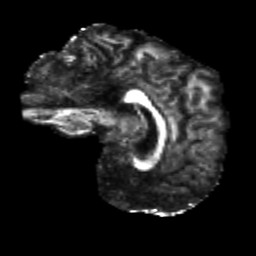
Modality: FA
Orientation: sagittal
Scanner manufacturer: siemens
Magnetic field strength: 3 T
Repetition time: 4.16 s
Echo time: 0.0806 s